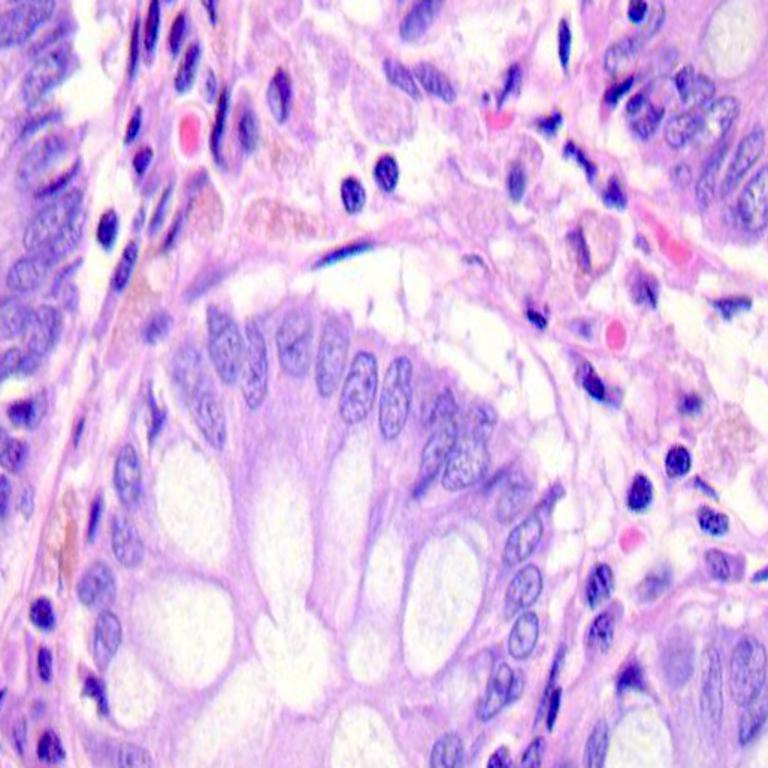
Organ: colon
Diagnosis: benign